Aerial crown-view tile of a tropical tree (Barro Colorado Island, Panama), acquired 20240611:
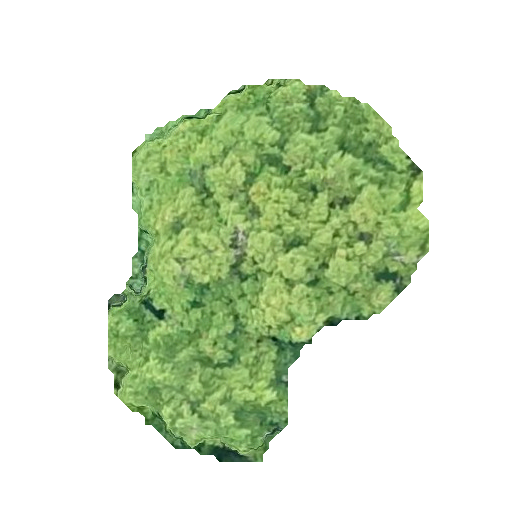
Species: Brosimum alicastrum
GBIF accepted scientific name: Brosimum alicastrum
Crown area: 128.678 m²